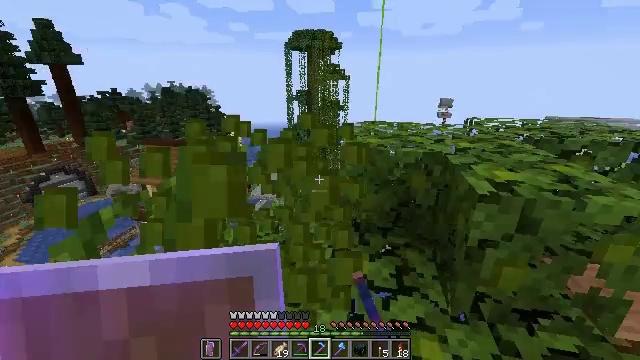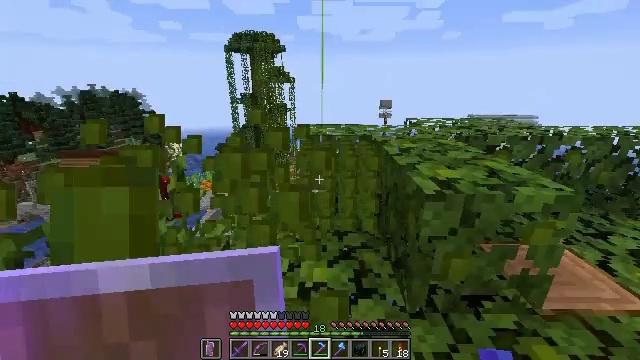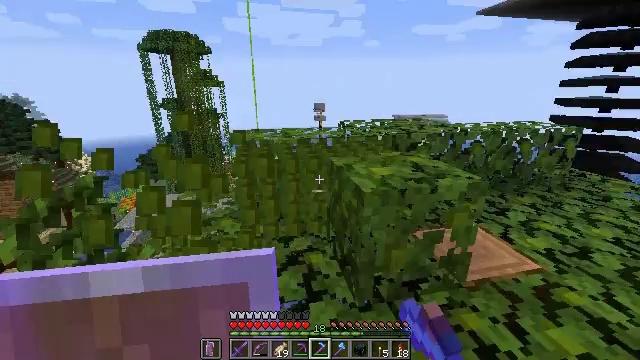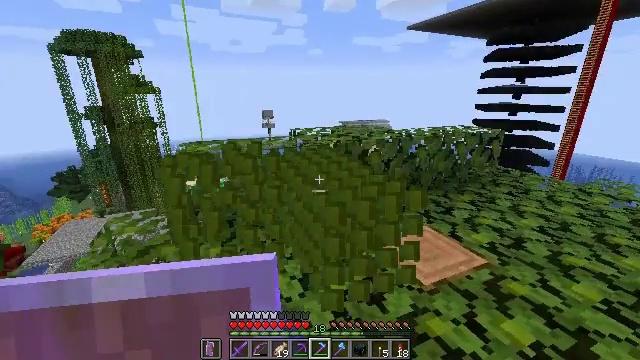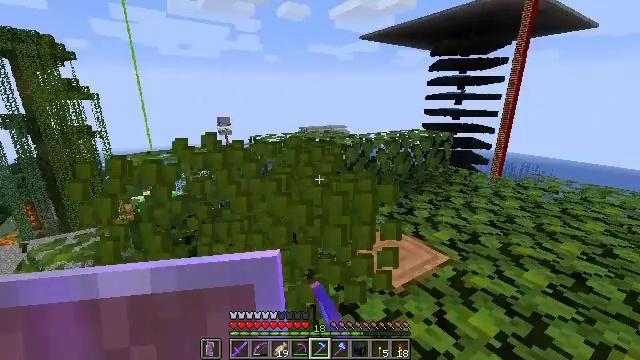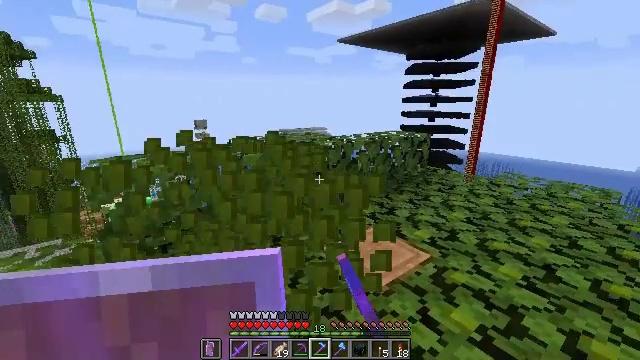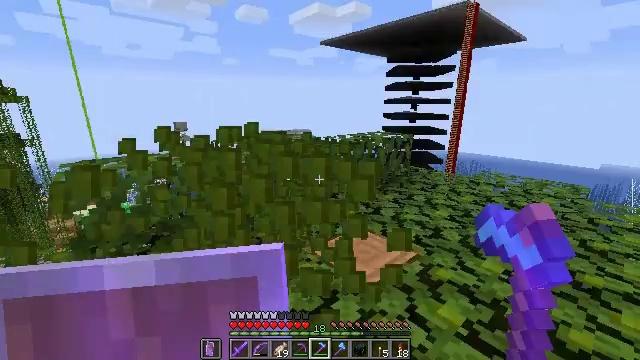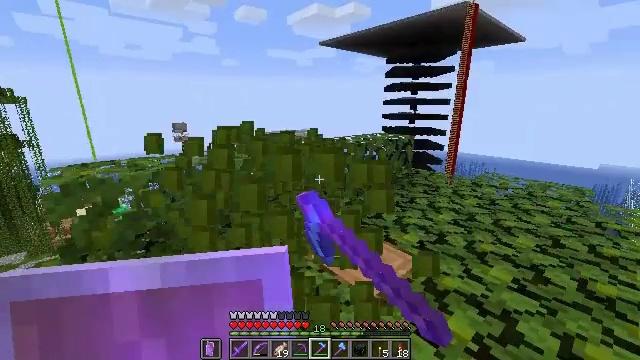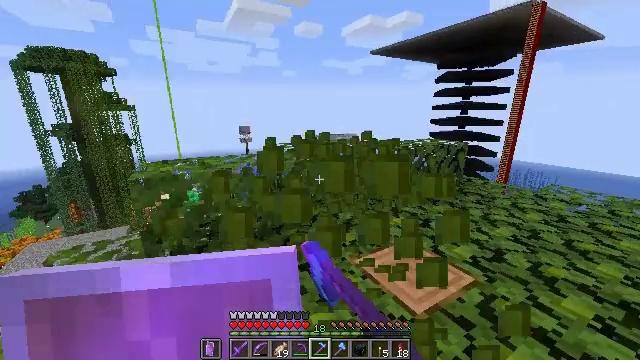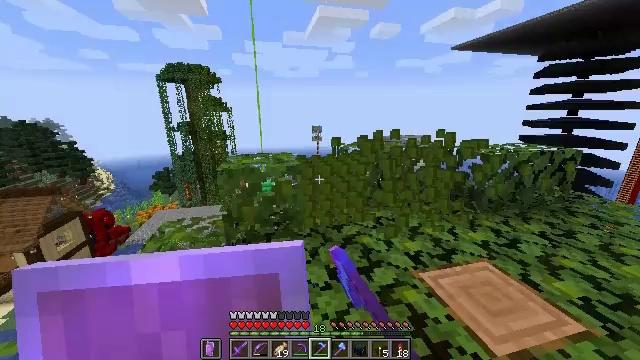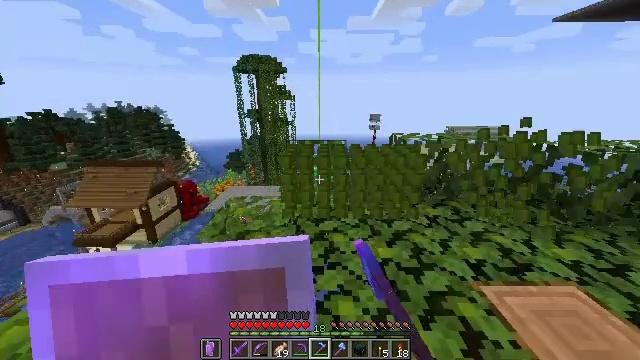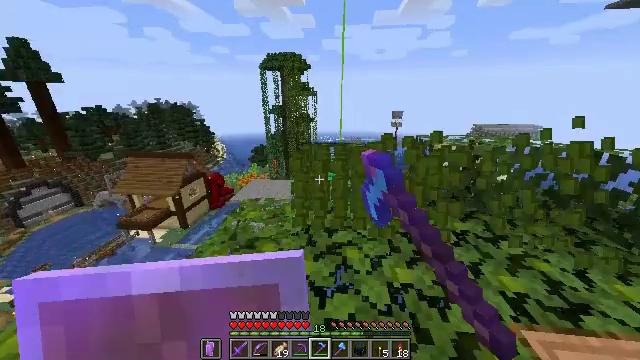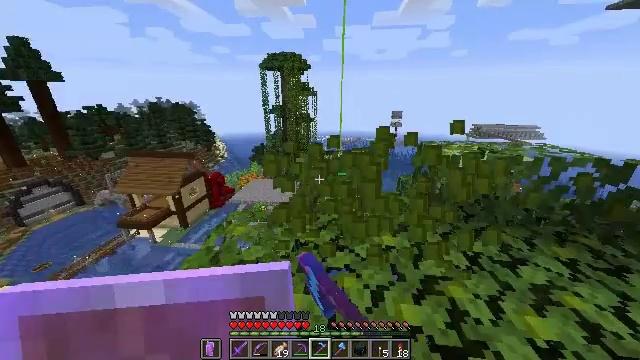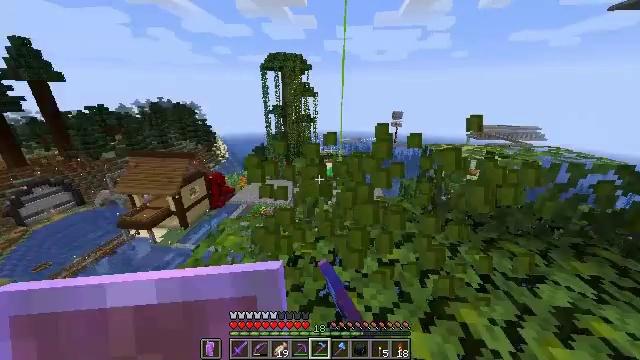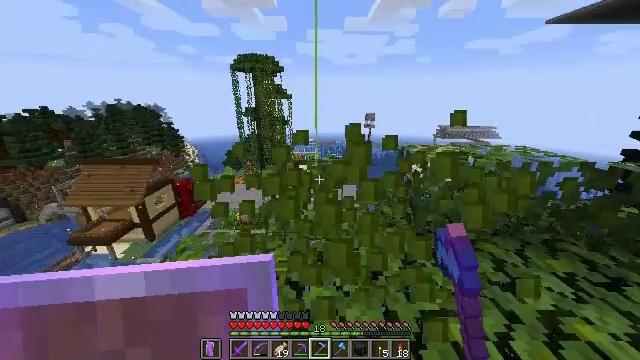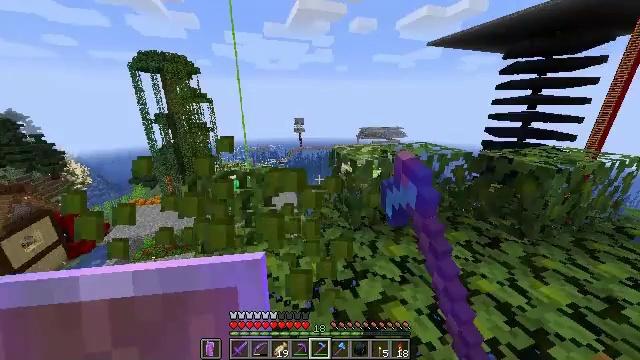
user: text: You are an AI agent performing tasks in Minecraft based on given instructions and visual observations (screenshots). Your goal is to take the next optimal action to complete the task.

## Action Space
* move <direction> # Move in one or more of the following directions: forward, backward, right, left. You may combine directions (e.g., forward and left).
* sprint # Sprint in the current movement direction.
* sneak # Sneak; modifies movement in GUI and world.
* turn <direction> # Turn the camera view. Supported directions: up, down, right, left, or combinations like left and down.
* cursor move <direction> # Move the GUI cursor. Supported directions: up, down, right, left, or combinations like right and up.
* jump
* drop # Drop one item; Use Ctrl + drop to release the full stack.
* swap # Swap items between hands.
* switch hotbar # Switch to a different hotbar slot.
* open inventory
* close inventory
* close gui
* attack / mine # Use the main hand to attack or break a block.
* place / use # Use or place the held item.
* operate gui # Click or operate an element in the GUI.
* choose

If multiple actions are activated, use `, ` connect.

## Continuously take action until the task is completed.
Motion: motion action
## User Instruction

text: Collect jungle leaves by breaking them.
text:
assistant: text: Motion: move forward, turn right, attack / mine
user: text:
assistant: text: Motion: move forward, turn right, attack / mine
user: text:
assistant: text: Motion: turn right and up, attack / mine
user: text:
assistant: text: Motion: turn right and up, attack / mine
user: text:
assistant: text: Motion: turn right, attack / mine
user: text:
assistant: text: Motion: turn right, attack / mine
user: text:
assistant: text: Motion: move forward, attack / mine
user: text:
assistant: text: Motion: move forward, turn left, attack / mine
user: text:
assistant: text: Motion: move forward, turn left, attack / mine
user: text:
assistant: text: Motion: move forward, turn left and down, attack / mine
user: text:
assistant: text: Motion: move forward, turn left and down, attack / mine
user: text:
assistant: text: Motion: move forward, attack / mine
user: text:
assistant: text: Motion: move forward, attack / mine
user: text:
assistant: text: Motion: move forward, turn right, attack / mine
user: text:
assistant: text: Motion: move forward and move right, turn right and up, attack / mine
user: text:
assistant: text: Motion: move right, turn right, attack / mine
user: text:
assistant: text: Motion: move forward and move right, turn right, attack / mine
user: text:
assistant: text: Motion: move forward and move right, attack / mine
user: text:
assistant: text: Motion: move forward and move right, turn right, attack / mine
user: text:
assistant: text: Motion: move forward and move right, turn right, attack / mine
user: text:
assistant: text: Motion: move forward and move right, turn right, attack / mine
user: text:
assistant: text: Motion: move forward and move right, turn right, attack / mine
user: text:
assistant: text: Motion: move forward and move right, turn right, attack / mine
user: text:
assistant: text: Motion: move forward and move right, turn right, attack / mine
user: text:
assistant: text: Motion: move forward and move right, attack / mine
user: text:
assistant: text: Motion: move forward and move right, turn right, attack / mine
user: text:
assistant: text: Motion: move forward, attack / mine
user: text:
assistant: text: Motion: move forward
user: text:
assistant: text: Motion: no_op
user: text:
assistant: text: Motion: no_op